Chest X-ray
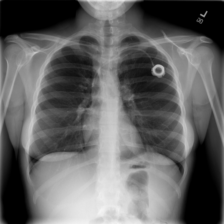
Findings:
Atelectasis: negative
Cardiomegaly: negative
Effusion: negative
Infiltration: positive
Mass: negative
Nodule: negative
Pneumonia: negative
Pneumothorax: negative
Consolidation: negative
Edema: negative
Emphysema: negative
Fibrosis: negative
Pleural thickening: negative
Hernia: negative